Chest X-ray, AP view. Patient: 67 years old, sex M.
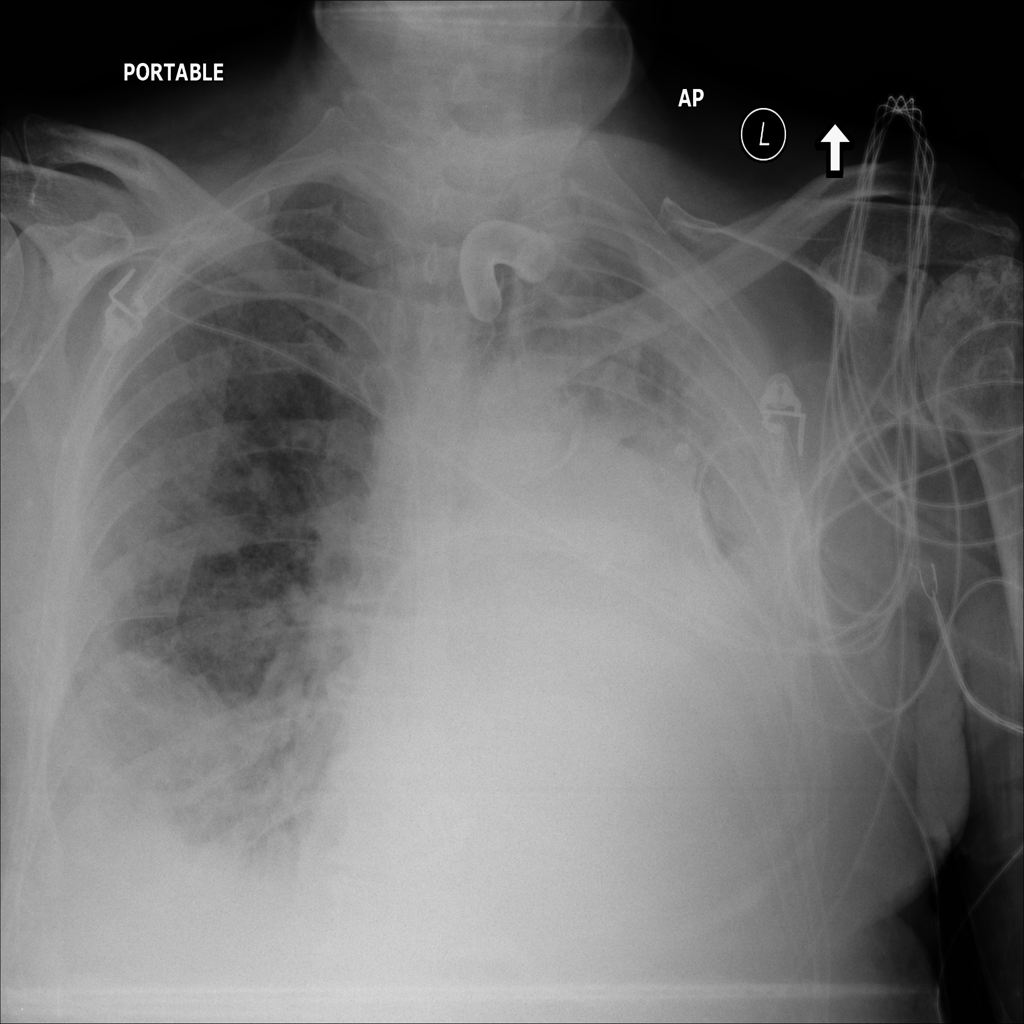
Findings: Effusion, Infiltration